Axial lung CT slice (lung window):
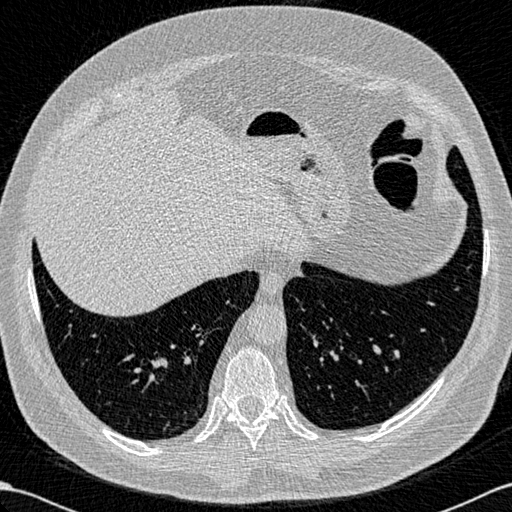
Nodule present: no